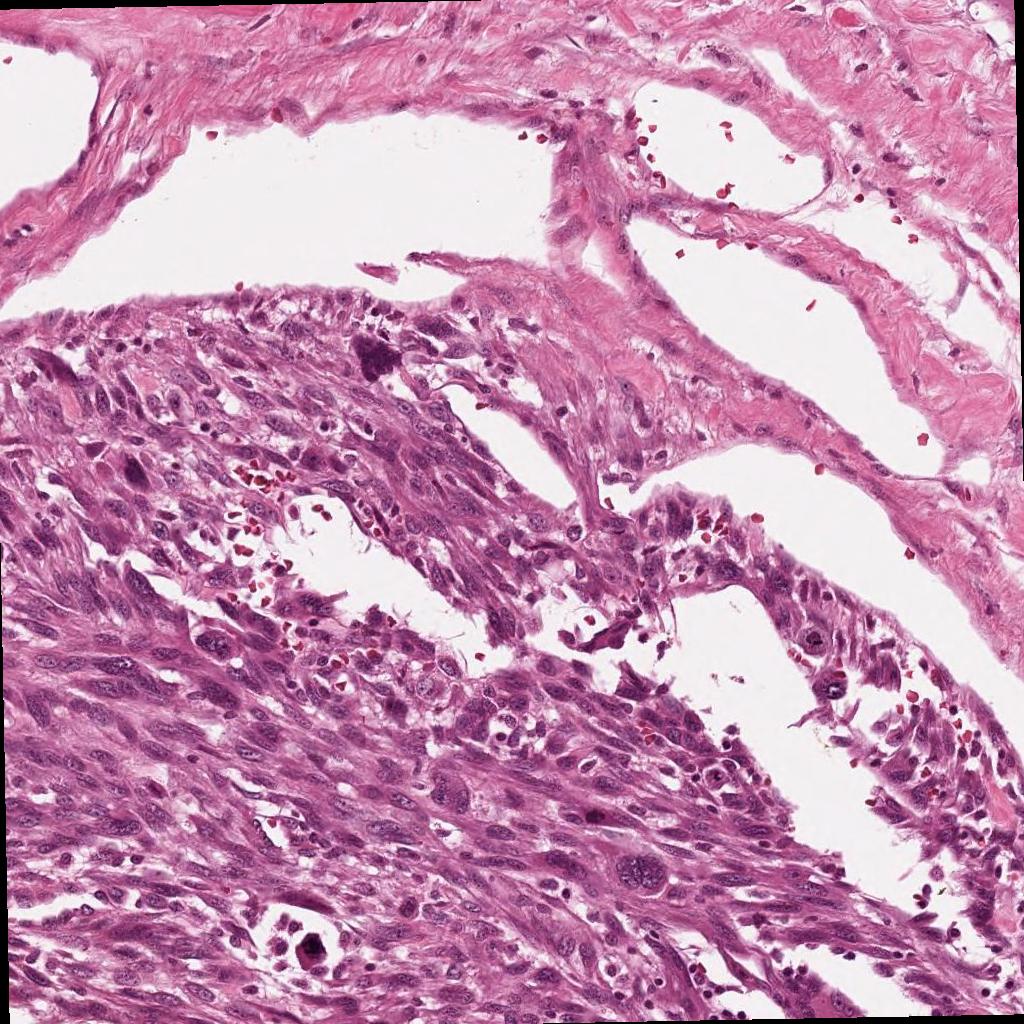
Label: Viable